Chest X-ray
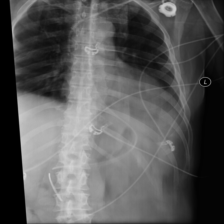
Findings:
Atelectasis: negative
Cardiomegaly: negative
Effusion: negative
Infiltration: negative
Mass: negative
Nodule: negative
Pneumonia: negative
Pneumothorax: negative
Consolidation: negative
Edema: negative
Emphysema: negative
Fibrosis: negative
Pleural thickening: negative
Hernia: negative